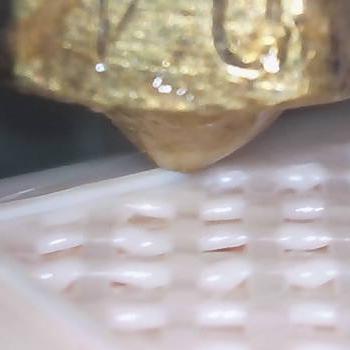
Flow rate: 56%